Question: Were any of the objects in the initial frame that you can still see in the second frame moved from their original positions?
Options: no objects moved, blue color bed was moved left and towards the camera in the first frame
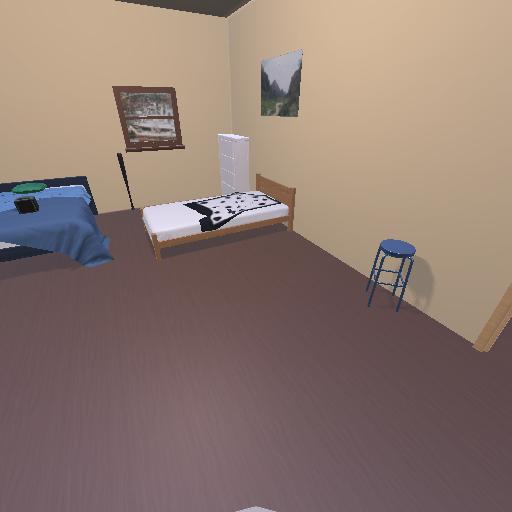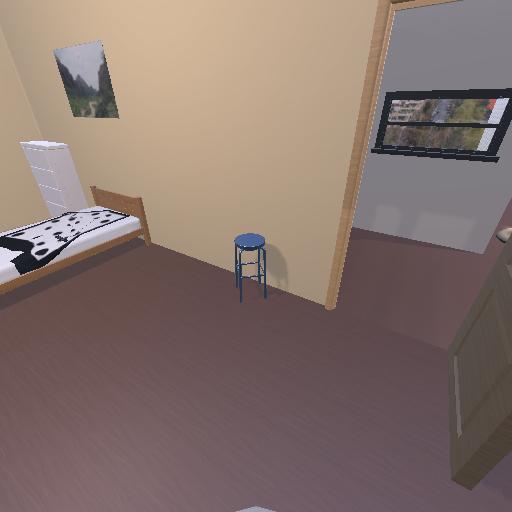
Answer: no objects moved